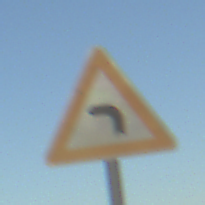
Verkehrszeichen: KurveLinks
Umgebung: Outdoor, Nature
Tageszeit: SunriseSunset
Wetter: Clear
Licht: Natural
Jahreszeit: NotSpecified
Kontrast: LowContrast